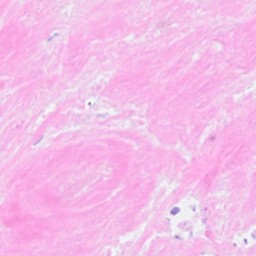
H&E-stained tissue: Breast